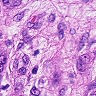
Metastatic tissue present: yes